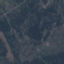
Label: HerbaceousVegetation